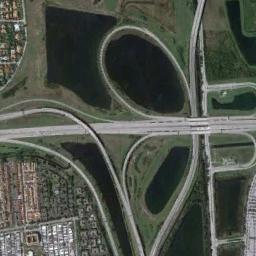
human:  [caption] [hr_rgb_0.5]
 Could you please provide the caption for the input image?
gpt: The grass is under the overpass .

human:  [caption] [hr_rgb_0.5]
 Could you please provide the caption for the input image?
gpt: The perimeter of the overpasses is completely covered by vegetation .

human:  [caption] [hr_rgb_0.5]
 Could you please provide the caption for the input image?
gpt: The overpass is on the grass next to some houses .

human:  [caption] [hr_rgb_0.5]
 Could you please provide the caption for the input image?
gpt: The intricated overpasses is over the roads on the lawn and on one side of the overpass are lots of buildings .

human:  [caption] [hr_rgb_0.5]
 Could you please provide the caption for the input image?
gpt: There are some lakes and meadows around the overpass .